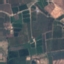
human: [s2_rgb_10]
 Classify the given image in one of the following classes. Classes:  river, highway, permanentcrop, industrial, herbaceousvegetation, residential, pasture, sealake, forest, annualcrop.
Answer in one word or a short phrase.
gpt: PermanentCrop